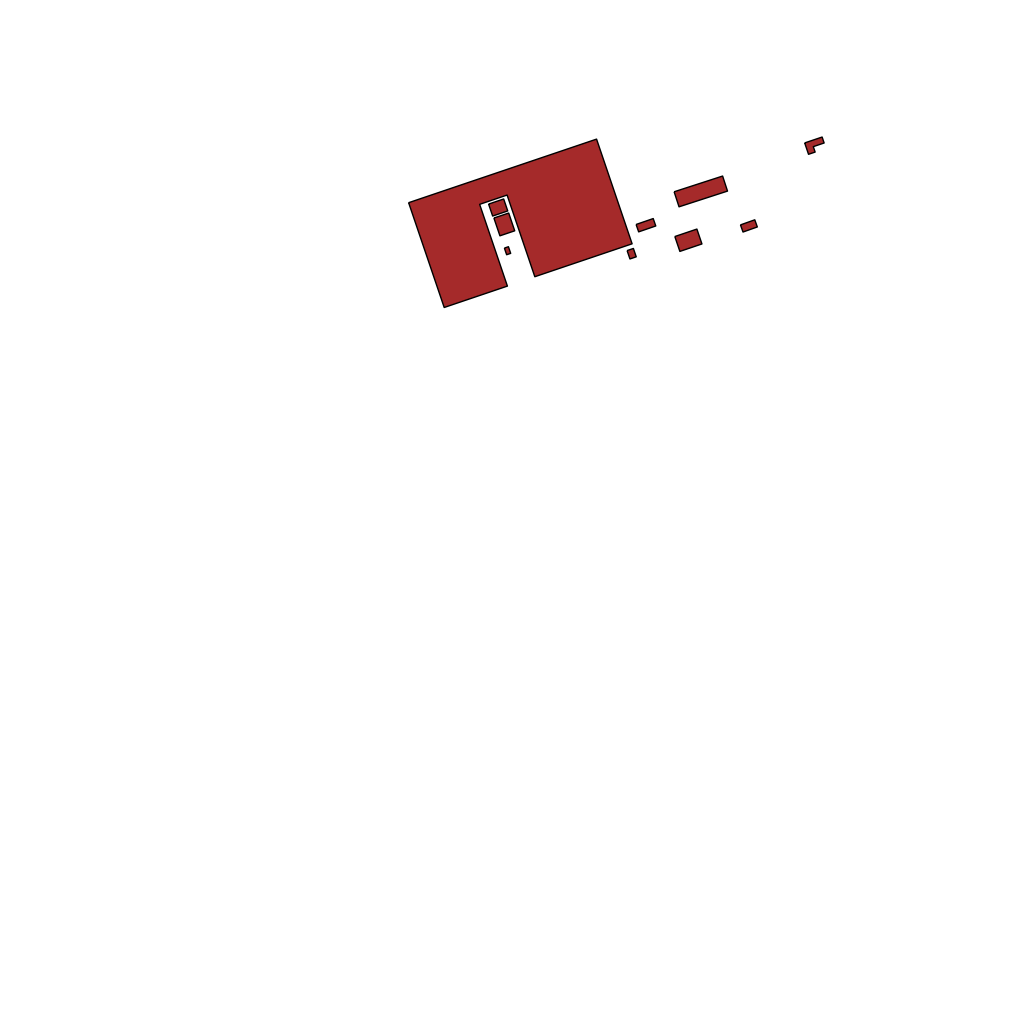
Tags: overhead vector_map, industrial, recreation, individual_rise, low_rise, density_1, Facility, 1.0 km²